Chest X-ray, PA view. Patient: 24 years old, sex F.
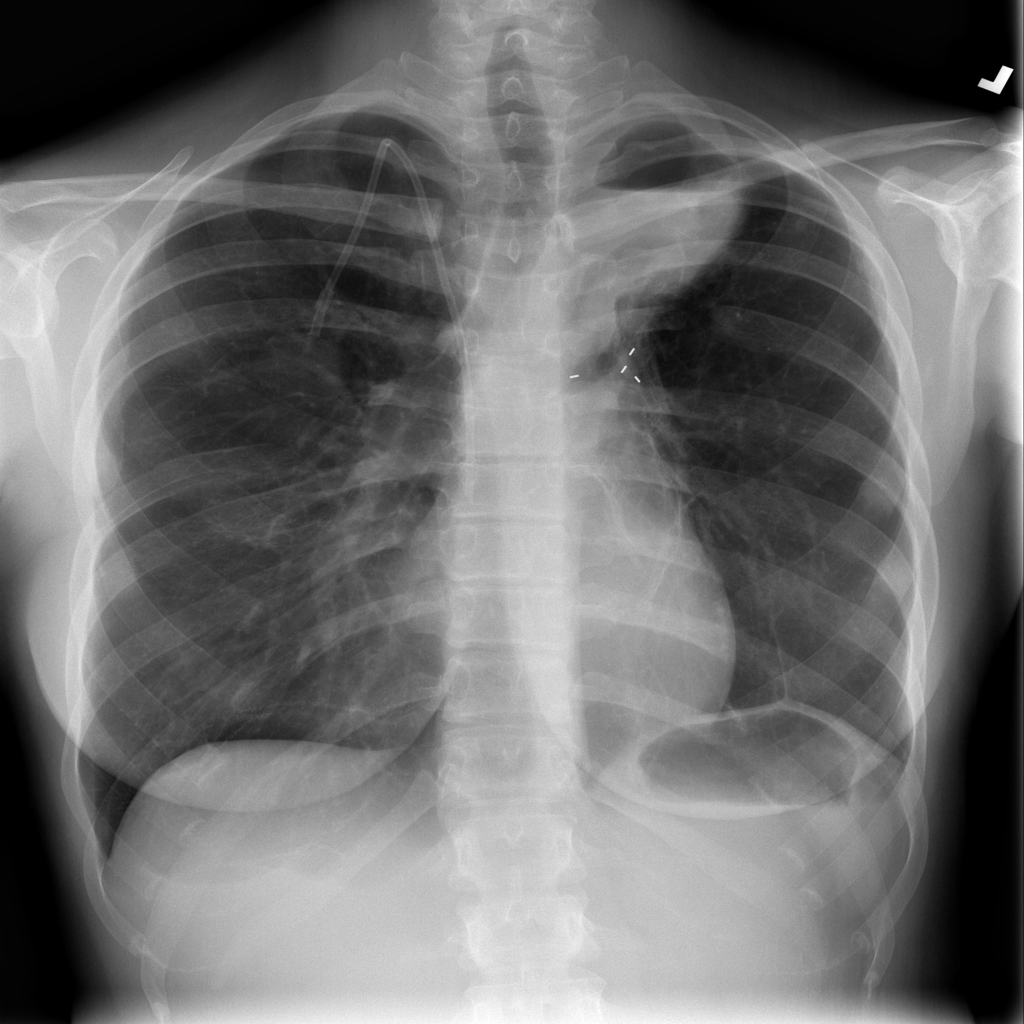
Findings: Nodule